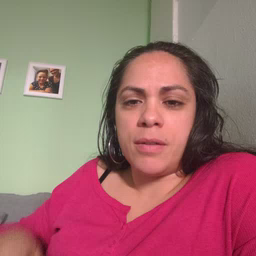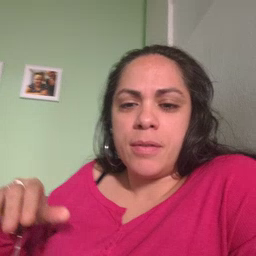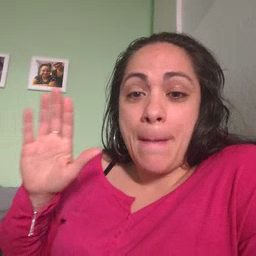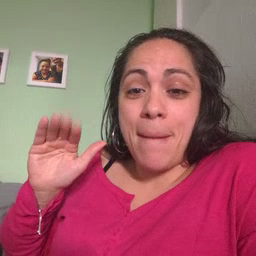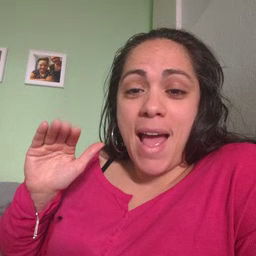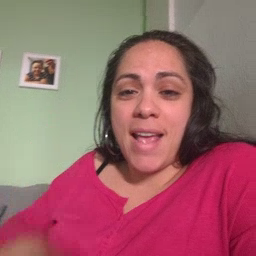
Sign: bye